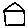
Label: house